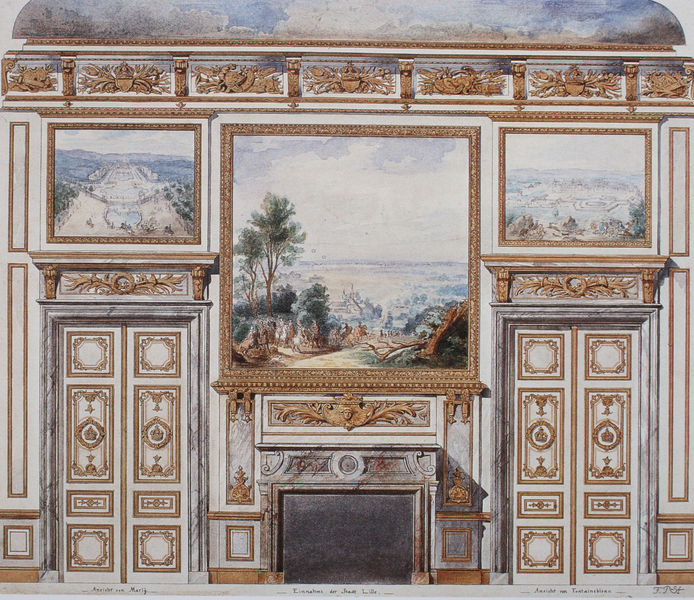
Titel: Aufriss der Kaminwand im ersten Vorzimmer von Schloss Herrenchiemsee
Künstler: Franz Paul Stulberger
Schlagwörter: baum, blau, gemälde, landschaft, menschen, sitzen, braun, grau, marmor, schwarz, skizze, tür, weiss, zeichnung, wand, rahmen, sockel, spiegel, ferne, natur, stamm, gold, decke, rosa, kamin, rund, hellblau, bilder, kaminsims, ansicht, türen, berge, saal, bronze, rechtecke, entwurf, fries, sims, wurzeln, eiss, voluten, hellgrau, fresken, rasten, baäume, feuerstelle, ansichten, medaillons, flügeltüren, veduten, deckenfresko, board, grünw, zimmerwand